Question: I'm having an issue where my Fragment view inside a LinearLayout isn't streching to the parent's height and width. But it is a little bit more complicated since I have two Fragments inside that Fragment.
Here's the Activity's view:
'''
<?xml version="1.0" encoding="utf-8"?>
<LinearLayout xmlns:android="http://schemas.android.com/apk/res/android"
android:id="@+id/main_content"
android:layout_width="fill_parent"
android:layout_height="fill_parent"
android:layout_gravity="center|fill"
android:orientation="vertical"
android:padding="8dp" >
</LinearLayout>
'''
Here's the parent fragment XML:
'''
<?xml version="1.0" encoding="utf-8"?>
<LinearLayout xmlns:android="http://schemas.android.com/apk/res/android"
xmlns:tools="http://schemas.android.com/tools"
android:id="@+id/LinearLayout1"
android:background="#FF00FF"
android:layout_width="fill_parent"
android:layout_height="fill_parent"
android:orientation="vertical" >
<LinearLayout
android:id="@+id/mtg_player1_fragment_wrapper"
android:layout_width="match_parent"
android:layout_height="0dp"
android:layout_weight="1"
android:background="#0000FF"
android:orientation="horizontal" >
</LinearLayout>
<LinearLayout
android:id="@+id/mtg_player2_fragment_wrapper"
android:layout_width="match_parent"
android:layout_height="0dp"
android:layout_weight="1"
android:background="#FF0000"
android:orientation="horizontal" >
</LinearLayout>
</LinearLayout>
'''
And the child (player) fragment XML:
'''
<?xml version="1.0" encoding="utf-8"?>
<LinearLayout xmlns:android="http://schemas.android.com/apk/res/android"
android:id="@+id/mtg_player_life_wrapper"
android:layout_width="match_parent"
android:layout_height="match_parent" >
<TextView
android:id="@+id/mtg_player_life_count"
android:layout_width="match_parent"
android:layout_height="match_parent"
android:background="#00FF00"
android:gravity="center_vertical|center_horizontal"
android:text="0"
android:textSize="140sp" />
</LinearLayout>
'''
I'm adding the parent fragment like this (via clicking on a list item):
'''
getSupportFragmentManager().beginTransaction().replace(R.id.main_content, fragment, newFragmentClass.getSimpleName()).setTransition(FragmentTransaction.TRANSIT_FRAGMENT_OPEN).commit();
'''
And the children fragment like this (on the parent's 'onViewCreated()'):
'''
mPlayer1Frag = (PlayerFragment) getSherlockActivity().getSupportFragmentManager().findFragmentById(R.id.player1_fragment_wrapper);
if (mPlayer1Frag == null) {
mPlayer1Frag = new PlayerFragment();
}
if (!mPlayer1Frag.isVisible()) {
((RoboSherlockFragmentActivity)getSherlockActivity()).getSupportFragmentManager().beginTransaction().replace(R.id.player1_fragment_wrapper, mPlayer1Frag).commit();
}
mPlayer2Frag = (PlayerFragment) getSherlockActivity().getSupportFragmentManager().findFragmentById(R.id.player2_fragment_wrapper);
if (mPlayer2Frag == null) {
mPlayer2Frag = new PlayerFragment();
}
if (!mPlayer2Frag.isVisible()) {
((RoboSherlockFragmentActivity)getSherlockActivity()).getSupportFragmentManager().beginTransaction().replace(R.id.player2_fragment_wrapper, mPlayer2Frag).commit();
}
'''
What I get is the following:

What basically happened is:
- -
What I want to happen is for the parent UI to stretch in the entire activity, for the children to cover the entire parent and for the TextViews to cover the entire child. I could change it to use a single fragment (and may well do that), but I'd prefer if I could keep it this way, since it feels more organized :)
So, the question is, what am I doing wrong? Can't this be done using two fragments inside another?
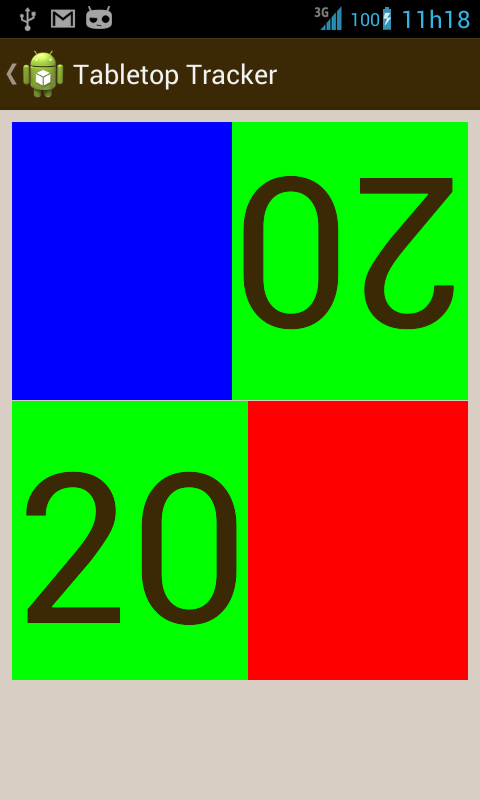
Answer: In the 'onCreateView()' method of a 'Fragment' always inflate the layout file using the container parameter of that method like this:
'''
inflater.inflate(R.layout.parent_view, container, false);
'''
This way the inflated view will be given proper 'LayoutParams' and it will behave as designed.